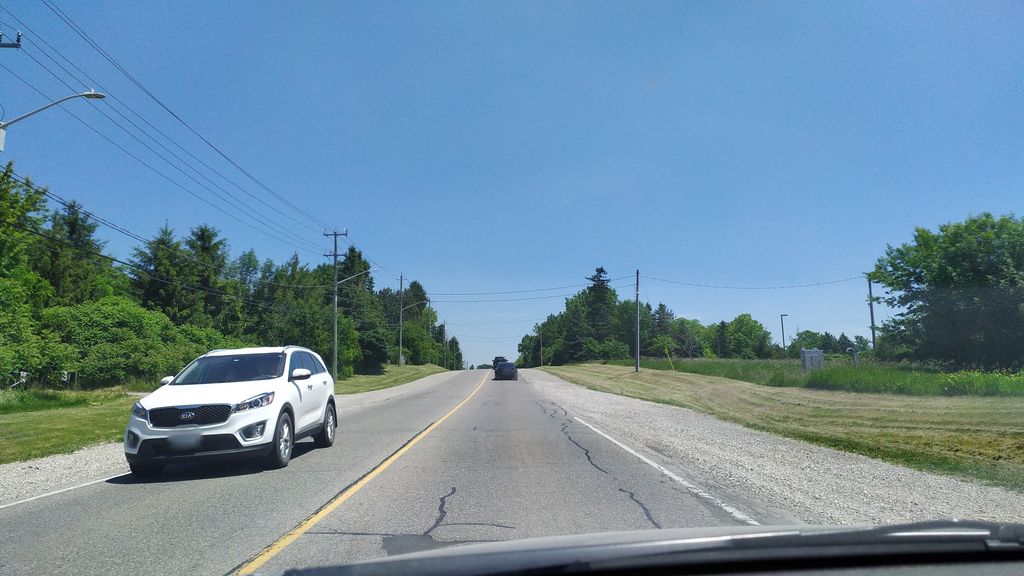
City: kitchener-waterloo